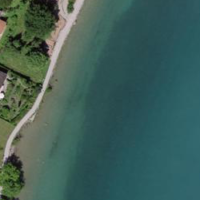
EUNIS habitat code: 14
Species observed at this site:
Milvus milvus
Dipsacus fullonum
Juniperus communis
Fagus sylvatica